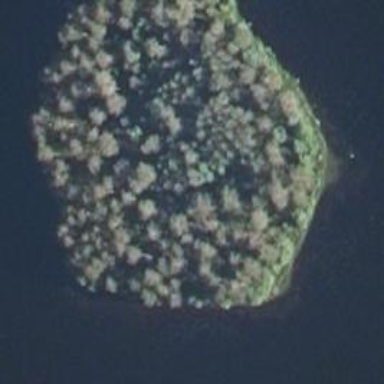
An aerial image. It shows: Islet.